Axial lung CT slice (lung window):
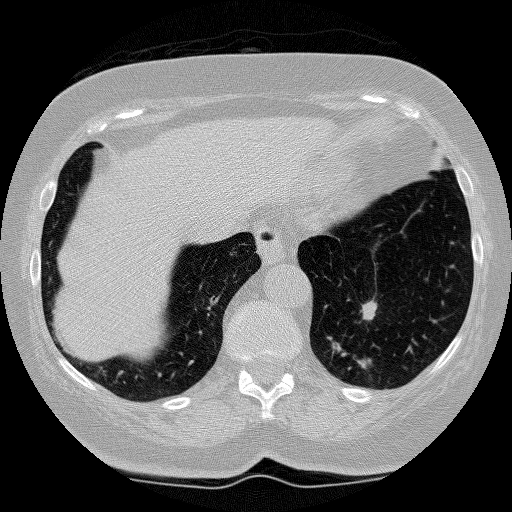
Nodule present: yes
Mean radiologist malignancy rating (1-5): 4.25